Field crop: maize
Growth stage: 2
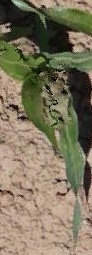
Species: maize